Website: macys
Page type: delivery-shipping
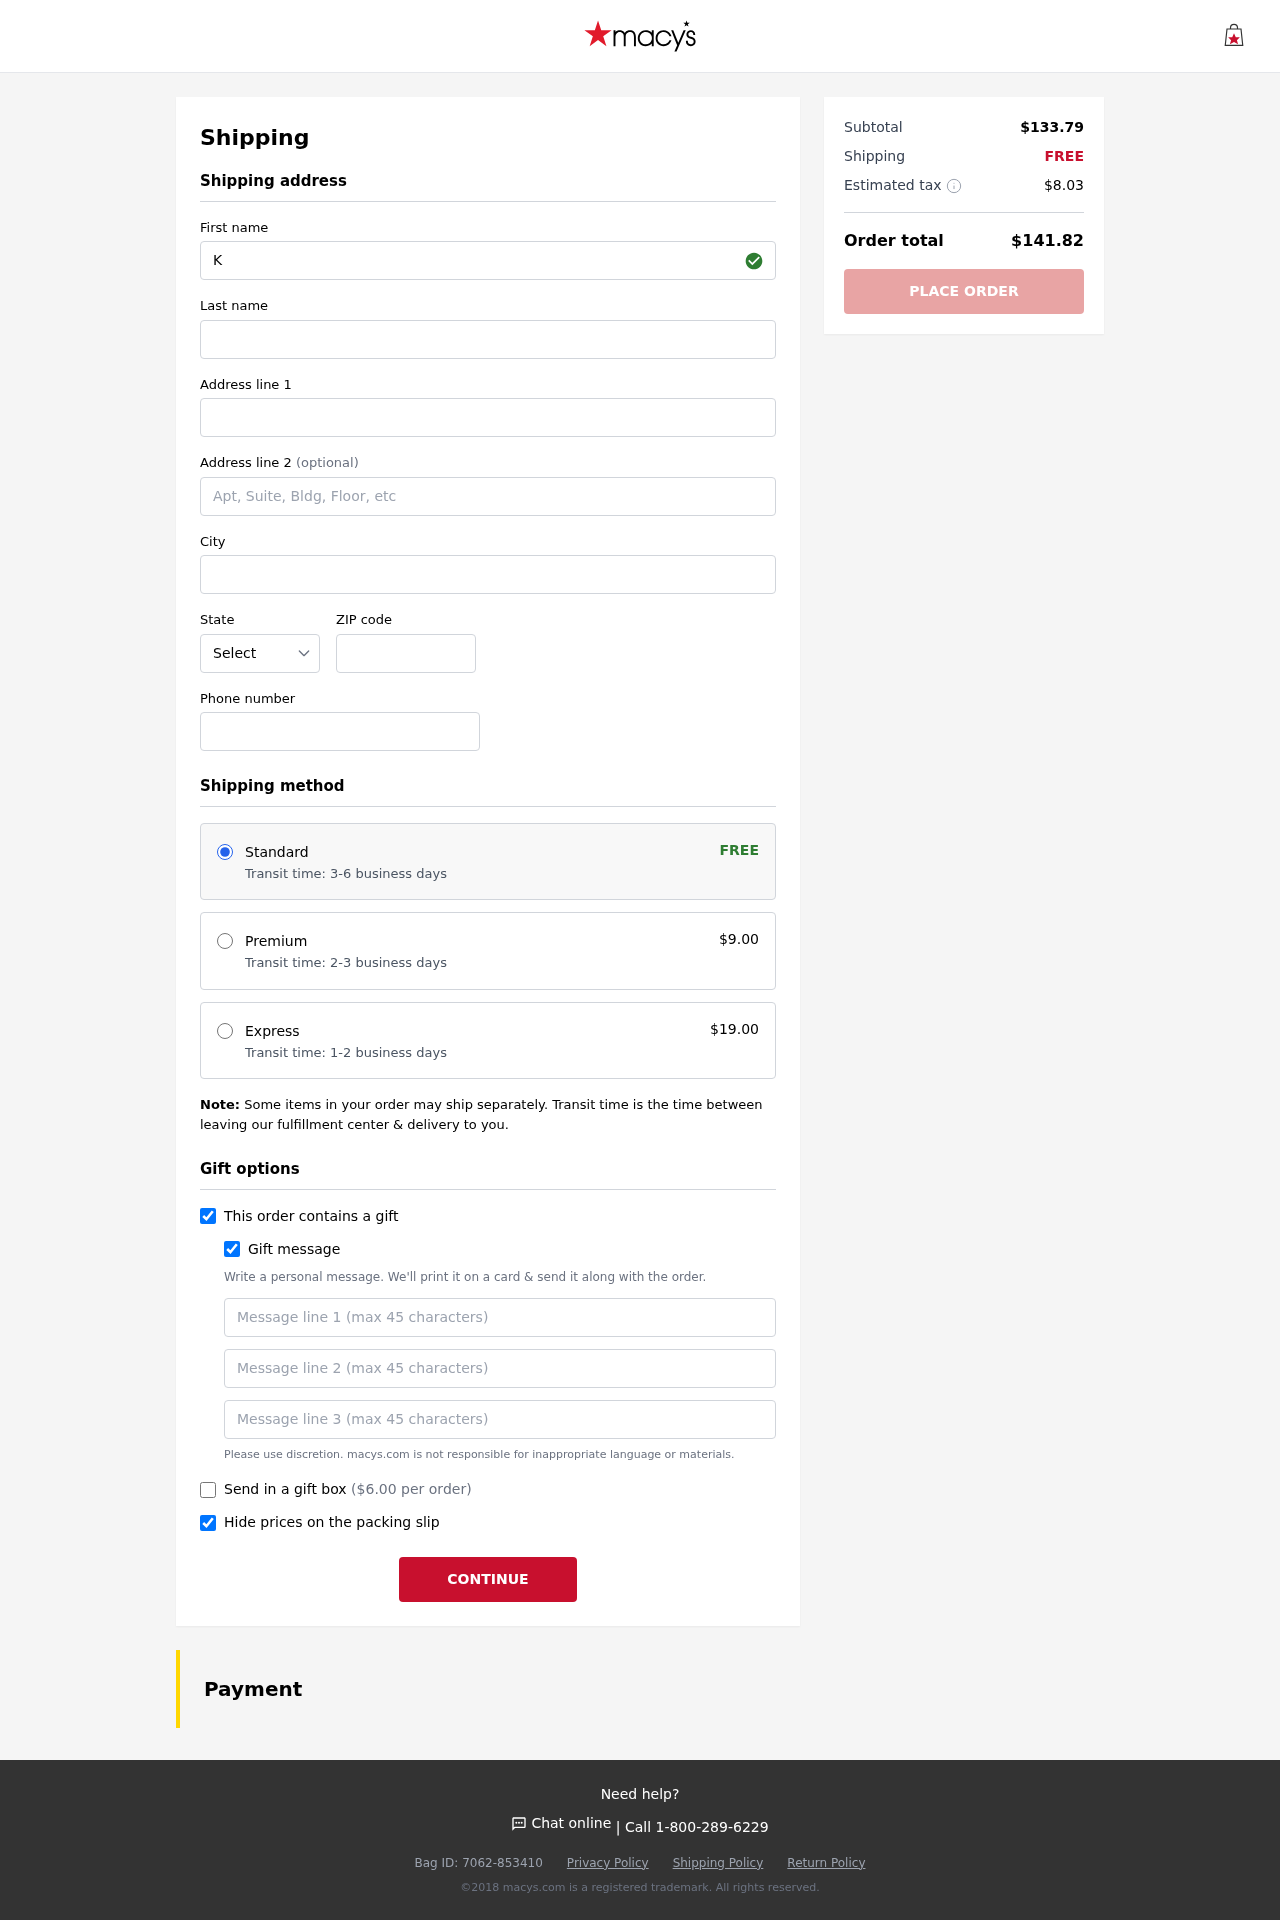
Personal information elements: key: PII_STATE_ABBR
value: TX
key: PII_FIRSTNAME
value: Kerry
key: PII_LASTNAME
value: Hall
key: PII_STREET
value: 34792 Kayla Ports
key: PII_CITY
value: East Janicehaven
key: PII_POSTCODE
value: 65101
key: PII_PHONE
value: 9674630728
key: PII_GIFT_MESSAGE
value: Hey David! I remember you mentioning how much you loved that western style, so I found these perfect boots for you. I hope they add a little extra kick to your adventures! Enjoy!  Kerry
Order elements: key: ORDER_SHIPPING_STANDARD
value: Transit time: 3-6 business days
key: ORDER_SHIPPING_COST
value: FREE
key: ORDER_SHIPPING_PREMIUM
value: Transit time: 2-3 business days
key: ORDER_SHIPPING_PREMIUM_PRICE
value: $9.00
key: ORDER_SHIPPING_EXPRESS
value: Transit time: 1-2 business days
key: ORDER_SHIPPING_EXPRESS_PRICE
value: $19.00
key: ORDER_GIFT_BOX_PRICE
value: ($6.00 per order)
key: ORDER_SUBTOTAL
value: $133.79
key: ORDER_SHIPPING_COST2
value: FREE
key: ORDER_TAX
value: $8.03
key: ORDER_TOTAL
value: $141.82